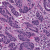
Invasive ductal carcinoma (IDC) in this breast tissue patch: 1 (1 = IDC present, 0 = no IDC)